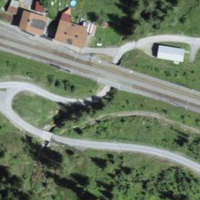
EUNIS habitat code: 43
Species observed at this site:
Cerastium tomentosum